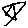
Label: star